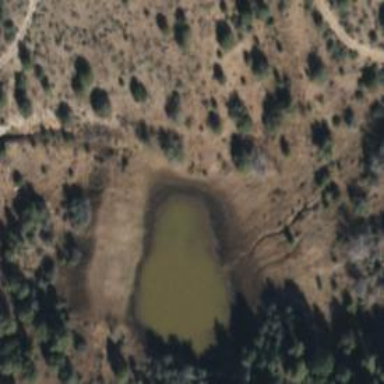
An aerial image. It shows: Reservoir.